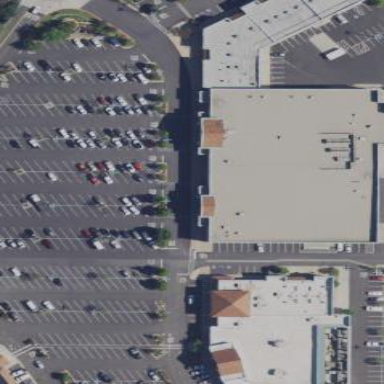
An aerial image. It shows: Part of building that serves as supermarket.